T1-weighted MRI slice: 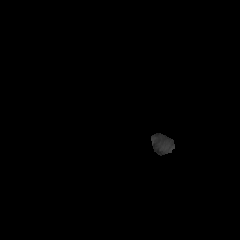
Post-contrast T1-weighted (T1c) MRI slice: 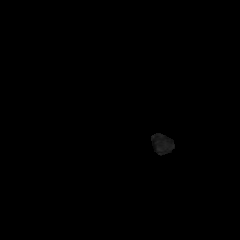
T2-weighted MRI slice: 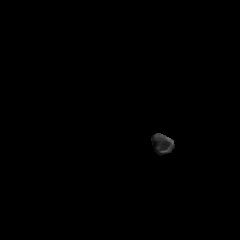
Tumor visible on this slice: no